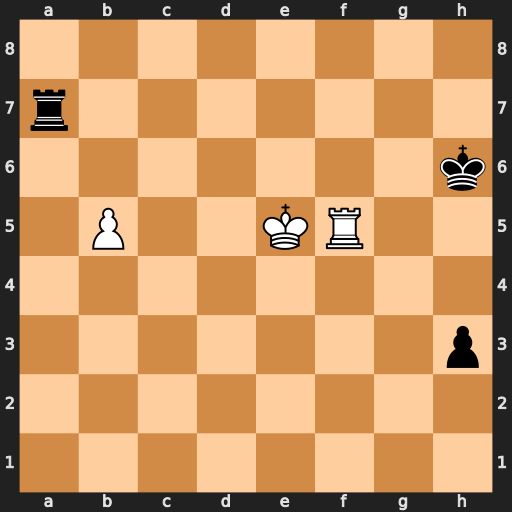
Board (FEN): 8/r7/7k/1P2KR2/8/7p/8/8
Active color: w
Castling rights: -
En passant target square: -
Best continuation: Rf3 Kg7 Rxh3